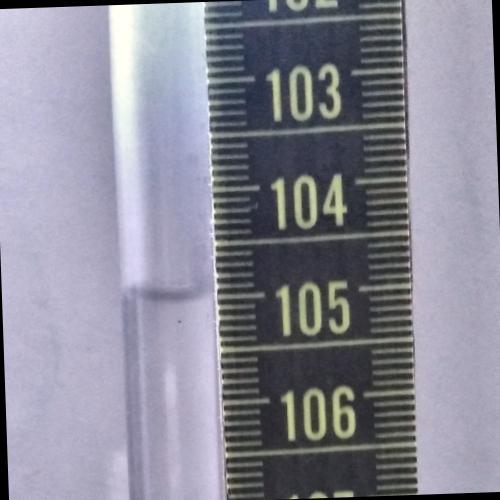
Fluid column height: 105.0 cm